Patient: sex M, age 60
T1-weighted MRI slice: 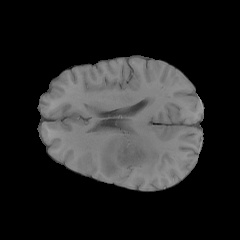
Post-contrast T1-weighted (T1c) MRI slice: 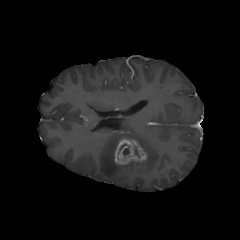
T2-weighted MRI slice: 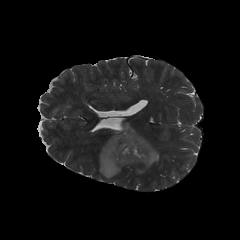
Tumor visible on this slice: yes
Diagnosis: Glioblastoma, IDH-wildtype
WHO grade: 4